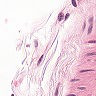
Metastatic tissue present: no